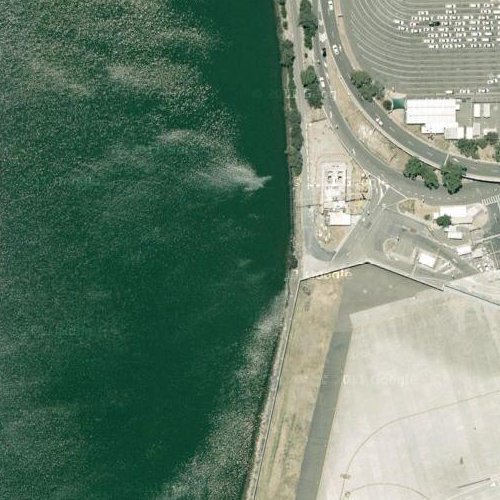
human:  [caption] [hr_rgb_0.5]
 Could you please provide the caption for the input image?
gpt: Some algae float on the waters with some plants beside .

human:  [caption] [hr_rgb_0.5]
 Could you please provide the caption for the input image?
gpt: There is a river with deep green waters while some algae float on the waters .

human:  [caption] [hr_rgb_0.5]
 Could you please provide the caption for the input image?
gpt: There is a river with deep green waters while some algae float on the waters .

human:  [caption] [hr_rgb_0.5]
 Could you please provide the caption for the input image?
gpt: There are some algae on the river with some plants and lawn beside .

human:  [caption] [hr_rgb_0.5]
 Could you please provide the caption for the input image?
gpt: A river with deep green waters while some algae float on the waters .